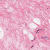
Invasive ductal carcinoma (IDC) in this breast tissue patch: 0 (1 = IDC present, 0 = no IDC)